Question: In my code the ending marks in my onItemClick(AdapterView are red, and I have no idea why... Have a look:
'''
public class MyActivity3 extends Activity {
private TextView tv;
@Override
protected void onCreate(Bundle savedInstanceState) {
super.onCreate(savedInstanceState);
setContentView(R.layout.activity_my3);
Button m = (Button) findViewById(R.id.button3);
tv = (TextView) findViewById(R.id.textViewcat);
Typeface typeface = Typeface.createFromAsset(getAssets(), "BebasNeue Bold.ttf");
tv.setTypeface(typeface);
String listArray[] = new String[] { "All", "Friends & Family", "Sports", "Outside",
"At School", "Fitness", "Photography", "Food", "Beach", "Money" };
ListView listView = (ListView) findViewById(R.id.listView);
List<HashMap<String, String>> aList = new ArrayList<HashMap<String, String>>();
for (int i = 0; i <= listArray.length - 1; i++) {
HashMap<String, String> hm = new HashMap<String, String>();
hm.put("title", listArray[i]);
aList.add(hm);
}
String[] sfrm = { "title"};
int[] sto = { R.id.title};
SimpleAdapter adapter = new SimpleAdapter(getBaseContext(), aList,
R.layout.row_layout, sfrm, sto);
listView.setAdapter(adapter);
listView.setOnItemClickListener(new AdapterView.OnItemClickListener() {
@Override
public void onItemClick(AdapterView<?> arg0, View view,int position, long id) {
CheckBox cb = (CheckBox) view.findViewById(R.id.chk);
cb.setChecked(!cb.isChecked());
}
}
});
}
@Override
public void onBackPressed() {
super.onBackPressed();
overridePendingTransition(R.anim.animation8, R.anim.animation7);
}
}
'''
I'd be so grateful for a solution, this is bugging me like hell. Thanks in advance... :)
Edit: Here's a screenie:
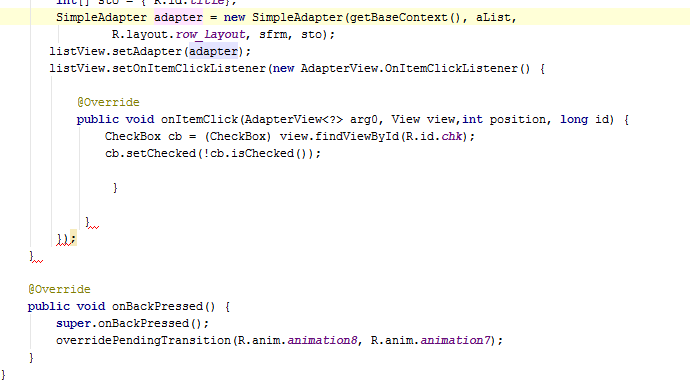
Answer: You simply have closed one '}' that doesn't needed to be closed.
'''
public class MyActivity3 extends Activity {
private TextView tv;
@Override
protected void onCreate(Bundle savedInstanceState) {
super.onCreate(savedInstanceState);
setContentView(R.layout.activity_my3);
Button m = (Button) findViewById(R.id.button3);
tv = (TextView) findViewById(R.id.textViewcat);
Typeface typeface = Typeface.createFromAsset(getAssets(), "BebasNeue Bold.ttf");
tv.setTypeface(typeface);
String listArray[] = new String[] { "All", "Friends & Family", "Sports", "Outside", "At School", "Fitness", "Photography", "Food", "Beach",
"Money" };
ListView listView = (ListView) findViewById(R.id.listView);
List<HashMap<String, String>> aList = new ArrayList<HashMap<String, String>>();
for (int i = 0; i <= listArray.length - 1; i++) {
HashMap<String, String> hm = new HashMap<String, String>();
hm.put("title", listArray[i]);
aList.add(hm);
}
String[] sfrm = { "title" };
int[] sto = { R.id.title };
SimpleAdapter adapter = new SimpleAdapter(getBaseContext(), aList, R.layout.row_layout, sfrm, sto);
listView.setAdapter(adapter);
listView.setOnItemClickListener(new AdapterView.OnItemClickListener() {
@Override
public void onItemClick(AdapterView<?> arg0, View view, int position, long id) {
CheckBox cb = (CheckBox) view.findViewById(R.id.chk);
cb.setChecked(!cb.isChecked());
}
});
}
@Override
public void onBackPressed() {
super.onBackPressed();
overridePendingTransition(R.anim.animation8, R.anim.animation7);
}
'''